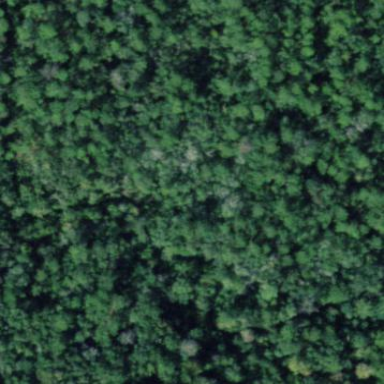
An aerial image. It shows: Mixed leaf woodland.